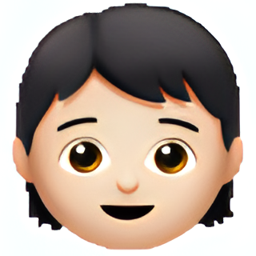
Name: child
Emoji: 🧒🏻
Group: People & Body
Sub-group: person